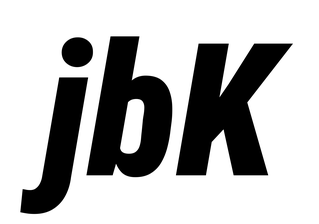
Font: Roboto-Italic_Condensed_Black_Italic